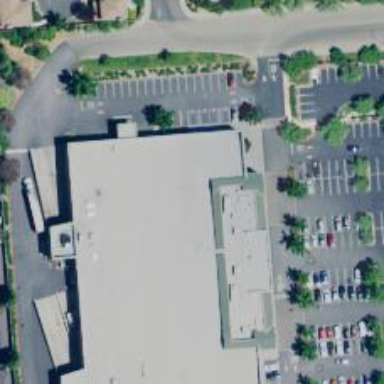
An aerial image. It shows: Pharmacy providing healthcare services.